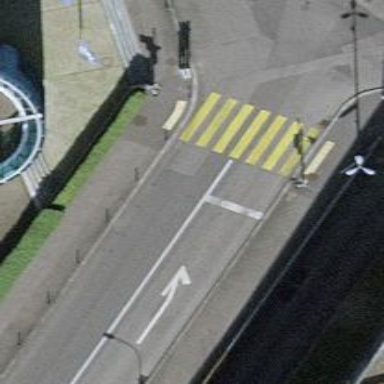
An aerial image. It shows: Crossing with traffic signals.